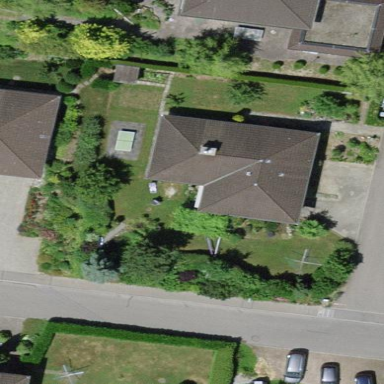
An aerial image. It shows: Simple and straightforward house.